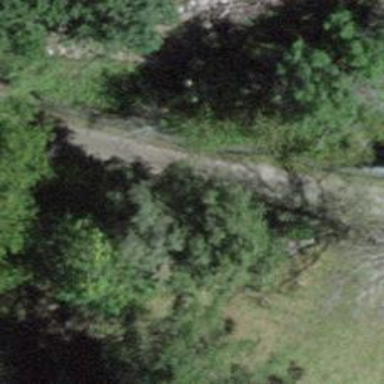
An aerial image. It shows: Track road with grade3 tracktype.